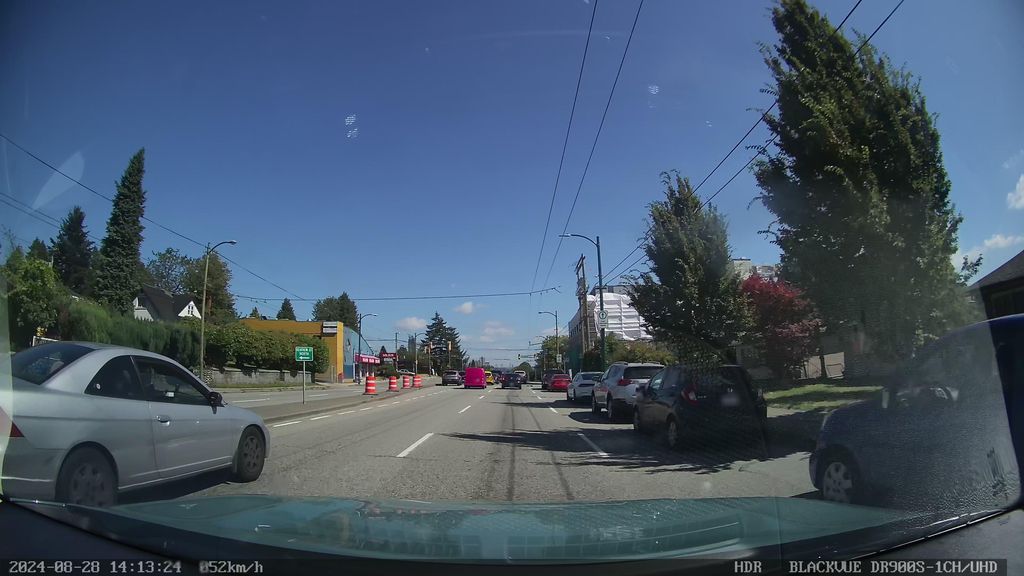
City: vancouver